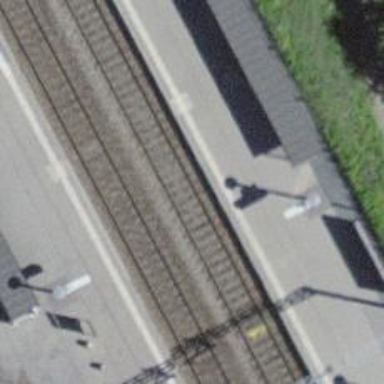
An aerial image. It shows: Stop position for public transport at railway stop.